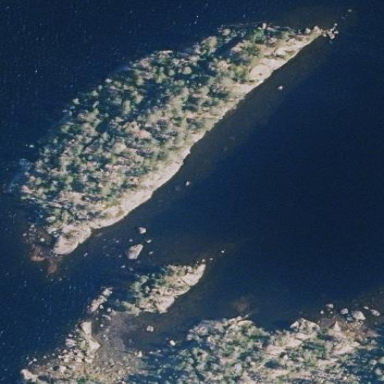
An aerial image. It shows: Islet.